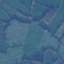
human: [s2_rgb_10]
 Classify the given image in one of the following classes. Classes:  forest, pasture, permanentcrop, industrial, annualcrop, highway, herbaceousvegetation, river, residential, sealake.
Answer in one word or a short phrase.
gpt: Pasture